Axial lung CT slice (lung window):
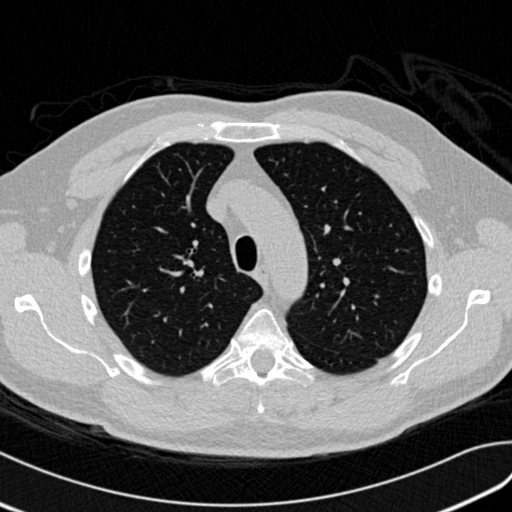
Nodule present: no